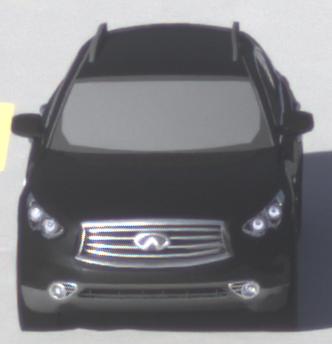
Make: Infiniti
Model: FX 37
Detailed model: FX (S51)
Model produced from: 2012/07
Model produced until: 2013/10
Doors: 5
Color: black
Road condition: dry road
Daytime: morning or afternoon
Contrast: high contrast